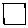
Label: square